Interaction volume radius: 10 \u00c5
Interaction volume height: 35 \u00c5
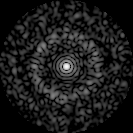
Disorder parameter: 0.8529